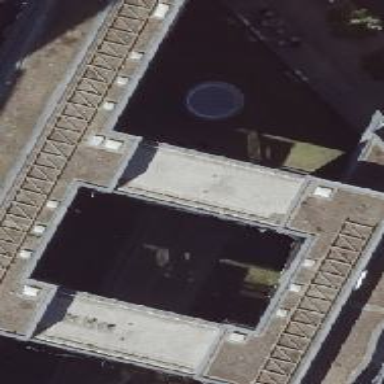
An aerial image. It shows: Office building.